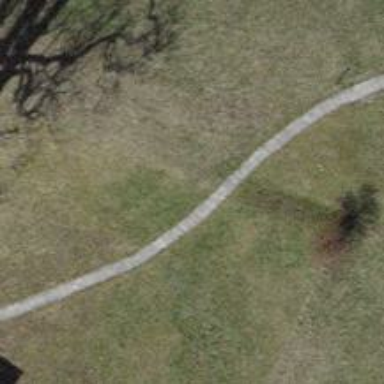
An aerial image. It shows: Path.